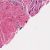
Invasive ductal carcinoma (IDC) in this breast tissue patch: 1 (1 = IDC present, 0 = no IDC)